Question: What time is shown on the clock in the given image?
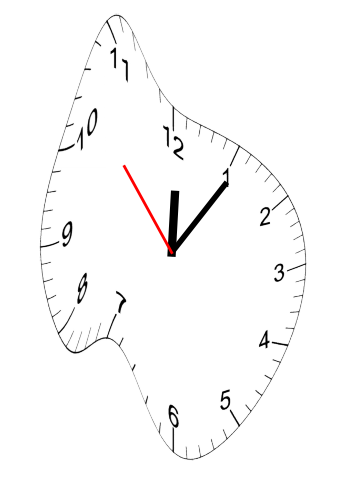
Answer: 12:05:53